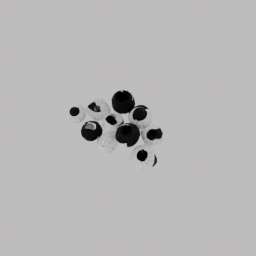
Label: animals